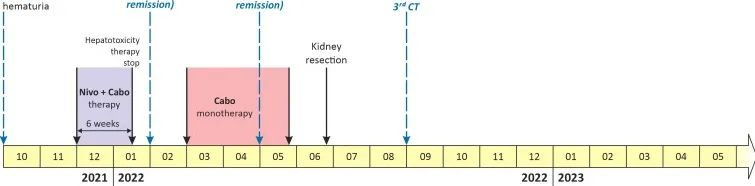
A timeline showing relevant data from the patient case report.
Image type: chart (chart)